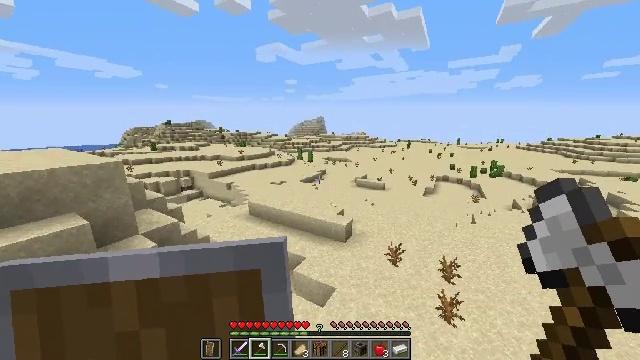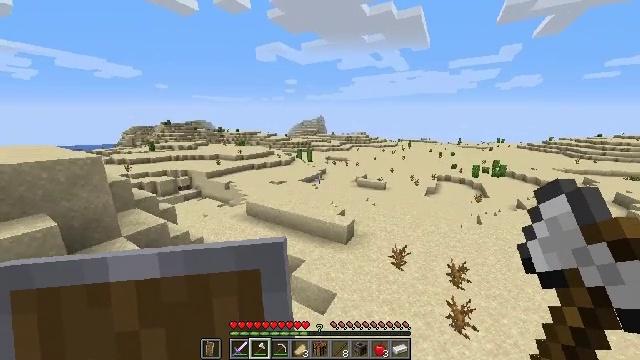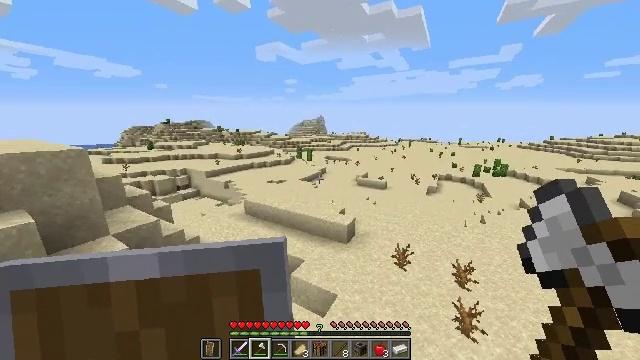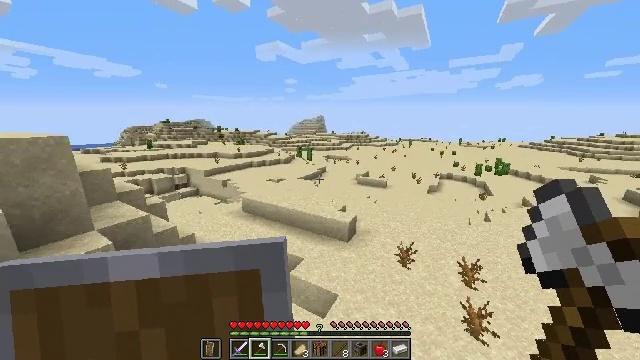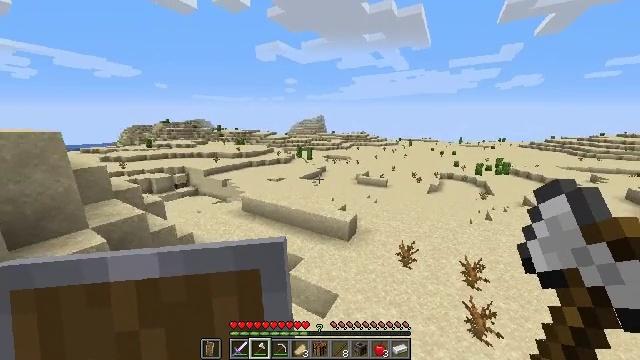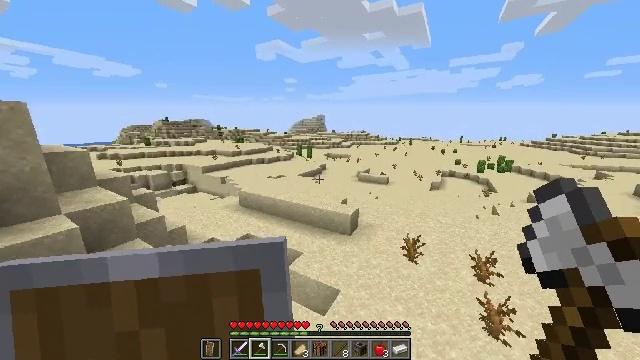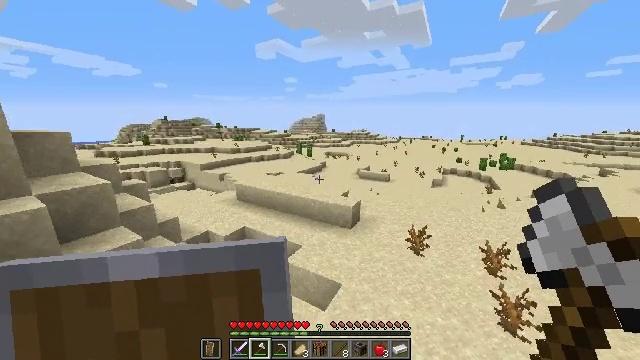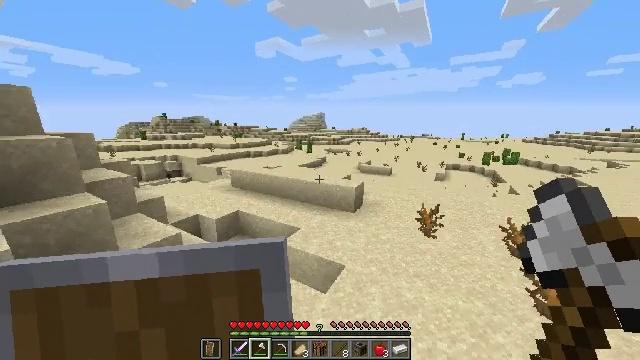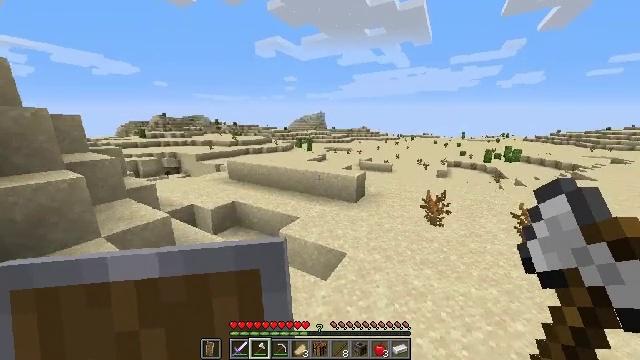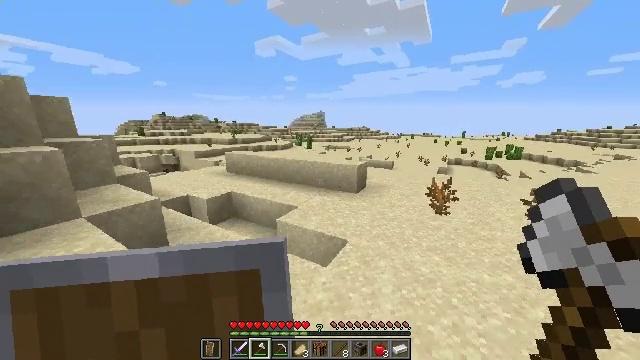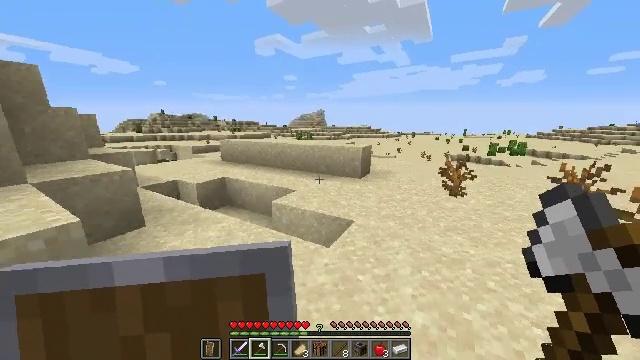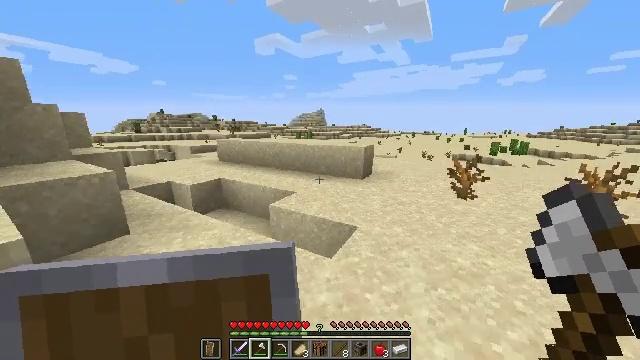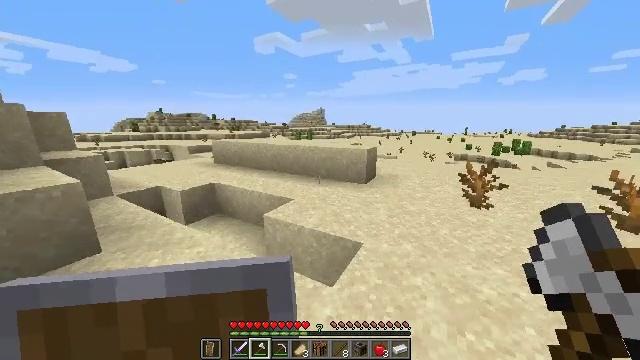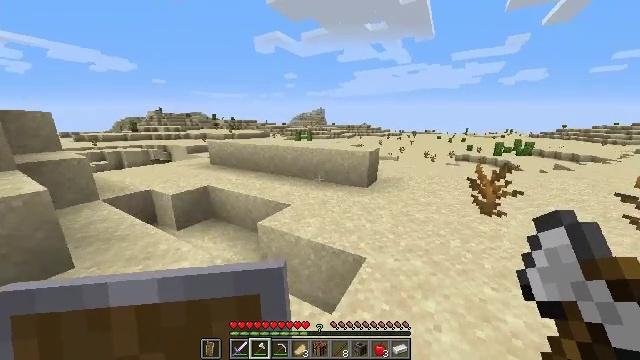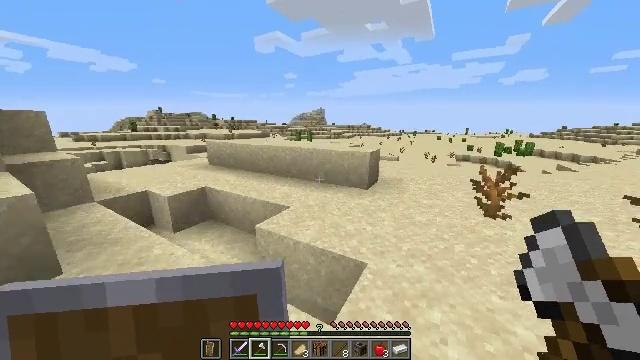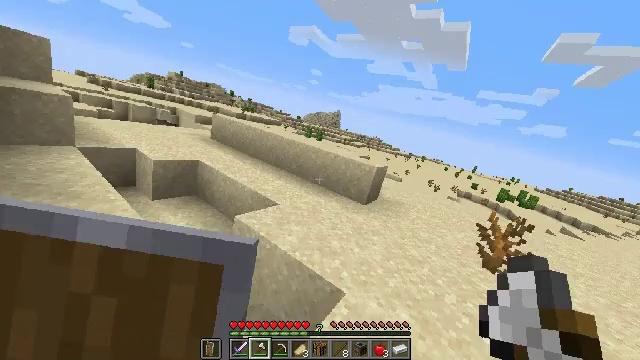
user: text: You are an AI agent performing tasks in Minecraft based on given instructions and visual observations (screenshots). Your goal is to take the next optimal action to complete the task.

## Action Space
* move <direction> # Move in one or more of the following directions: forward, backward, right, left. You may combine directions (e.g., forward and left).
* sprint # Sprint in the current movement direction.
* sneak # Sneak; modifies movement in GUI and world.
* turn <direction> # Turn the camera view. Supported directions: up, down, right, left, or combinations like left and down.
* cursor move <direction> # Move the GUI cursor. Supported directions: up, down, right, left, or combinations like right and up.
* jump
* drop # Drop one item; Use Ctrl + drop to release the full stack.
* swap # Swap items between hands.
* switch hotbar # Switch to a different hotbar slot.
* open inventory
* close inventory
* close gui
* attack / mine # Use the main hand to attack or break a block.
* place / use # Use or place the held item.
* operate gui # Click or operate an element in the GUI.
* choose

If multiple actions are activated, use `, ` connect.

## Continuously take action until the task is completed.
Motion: motion action
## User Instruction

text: Cut down the sugar cane stalks.
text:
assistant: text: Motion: move forward, sprint
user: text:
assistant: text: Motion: move forward, sprint
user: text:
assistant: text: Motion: move forward, sprint
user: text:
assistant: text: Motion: move forward, sprint
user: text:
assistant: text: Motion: move forward, sprint
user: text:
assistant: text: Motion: move forward, sprint
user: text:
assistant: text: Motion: move forward, sprint
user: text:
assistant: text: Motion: move forward, sprint
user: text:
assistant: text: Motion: move forward, sprint
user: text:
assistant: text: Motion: move forward, sprint
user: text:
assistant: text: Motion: move forward, sprint
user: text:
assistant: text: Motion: move forward, sprint
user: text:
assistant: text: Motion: move forward, sprint
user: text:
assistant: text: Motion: move forward, sprint
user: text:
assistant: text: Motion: move forward, sprint
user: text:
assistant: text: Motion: move forward, sprint
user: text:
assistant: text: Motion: move forward, sprint
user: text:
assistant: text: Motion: move forward, sprint
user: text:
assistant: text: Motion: move forward, sprint
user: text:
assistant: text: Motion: move forward and move right, sprint
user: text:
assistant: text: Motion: move forward and move right, sprint
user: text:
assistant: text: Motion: move forward and move right, sprint
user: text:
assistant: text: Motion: move forward and move right, sprint
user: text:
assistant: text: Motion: move forward and move right, sprint
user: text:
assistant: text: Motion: move forward and move right, sprint
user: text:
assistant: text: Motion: move forward and move right, sprint
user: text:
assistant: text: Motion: move forward and move right, sprint
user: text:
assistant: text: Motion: move forward and move right, sprint
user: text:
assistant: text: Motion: move forward and move right, sprint
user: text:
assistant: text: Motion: move forward, sprint